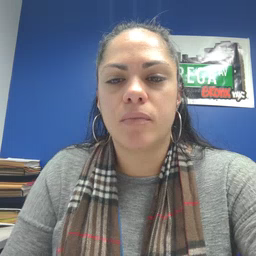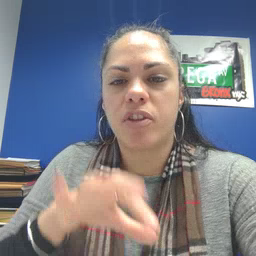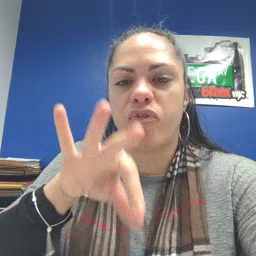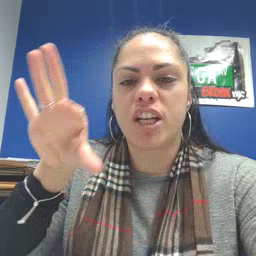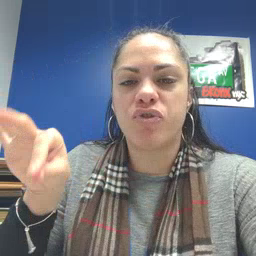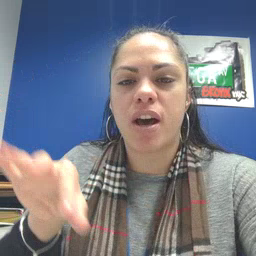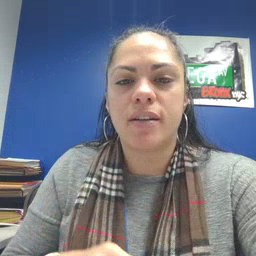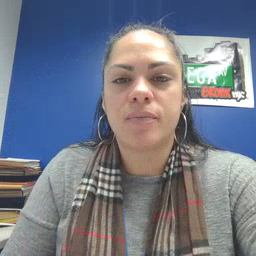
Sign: frenchfries